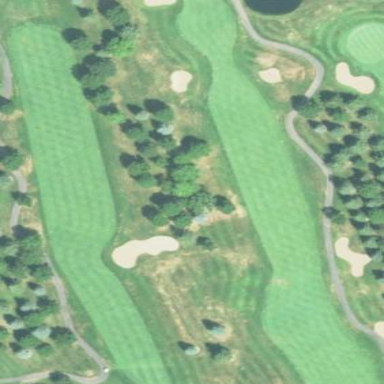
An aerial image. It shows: Rough grassy area used for golf.